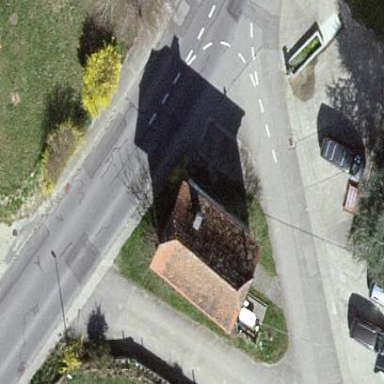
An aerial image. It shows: Simple house.